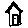
Label: house